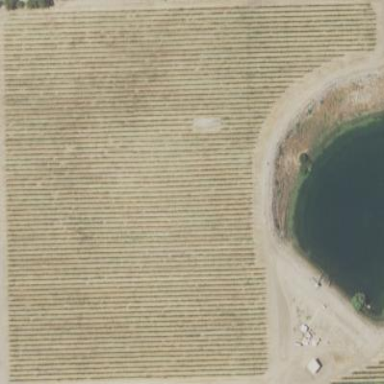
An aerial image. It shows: Vineyard growing grapes.